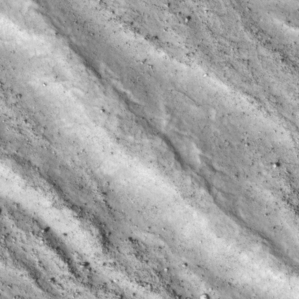
Label: non_frost